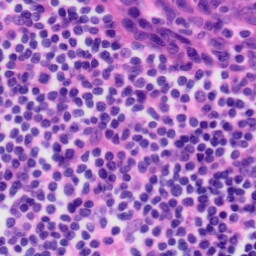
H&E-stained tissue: Tonsil